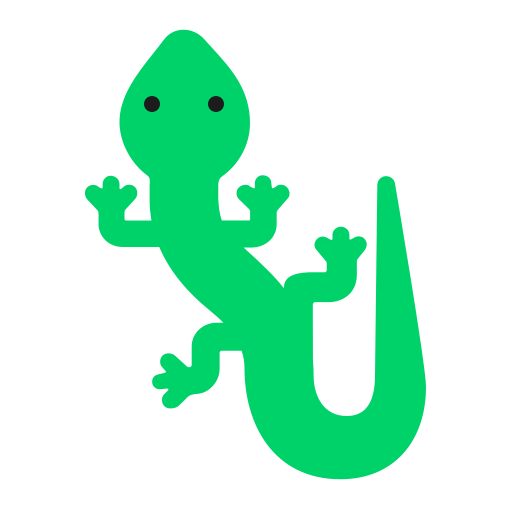
lizard flat